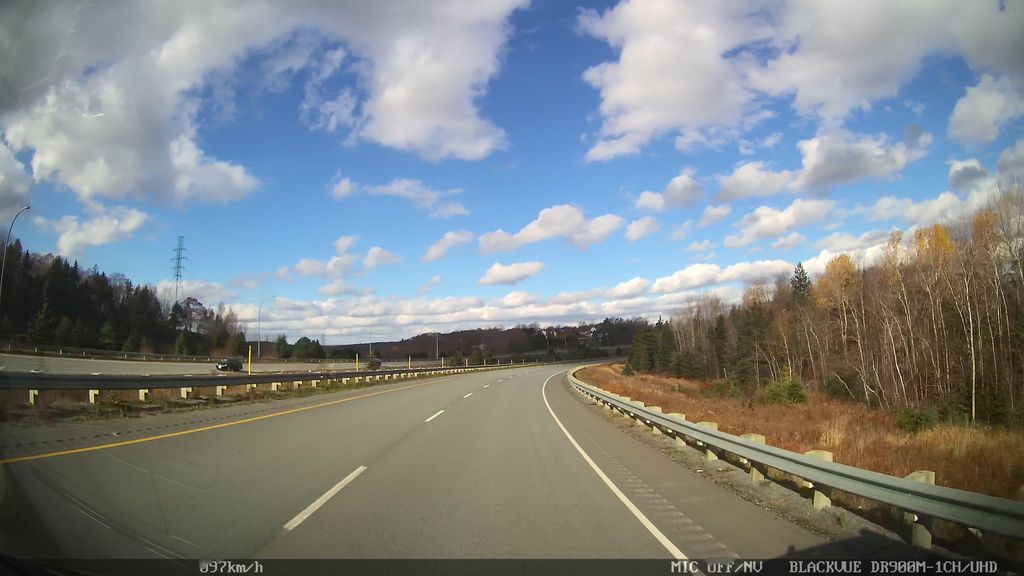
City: halifax